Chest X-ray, PA view. Patient: 42 years old, sex F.
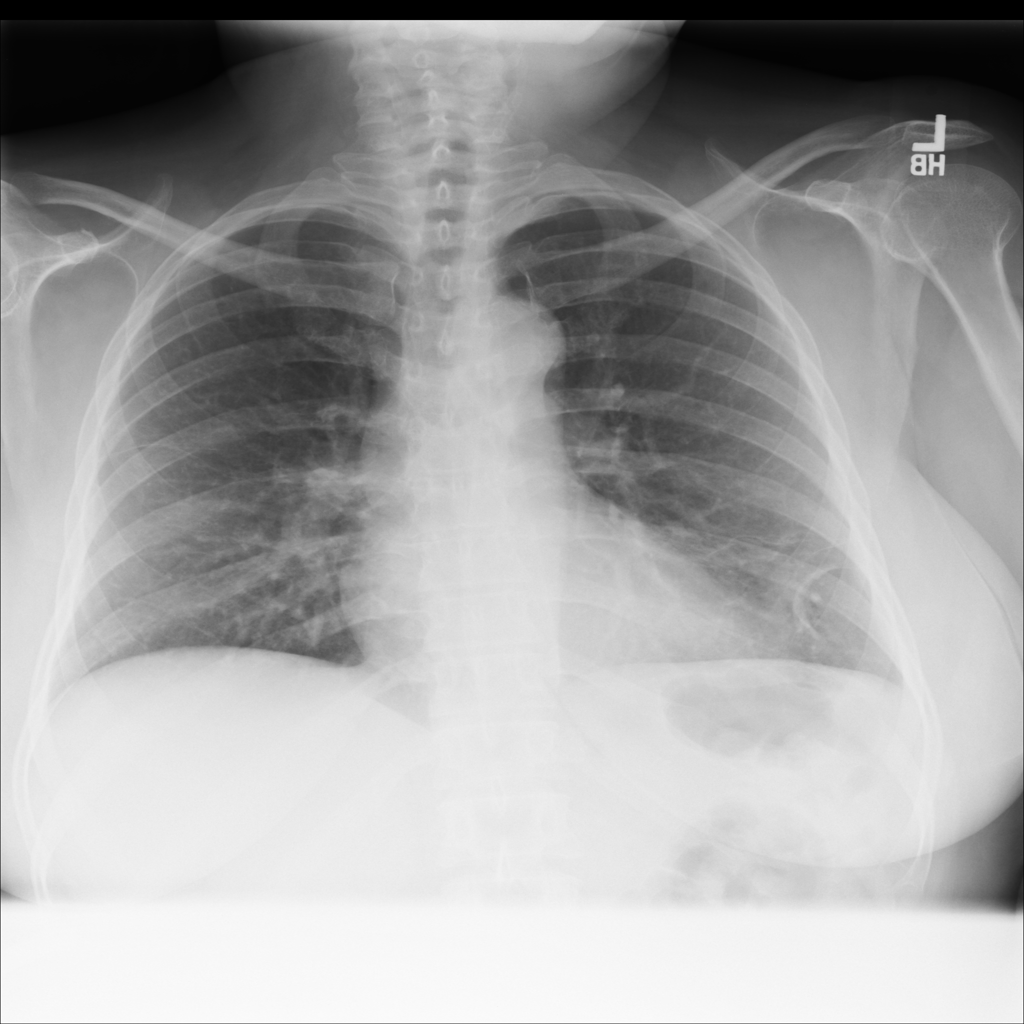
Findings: No Finding